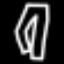
Label: pants